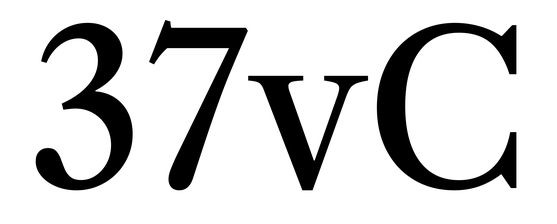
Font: LibreCaslonText_Regular